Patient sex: M
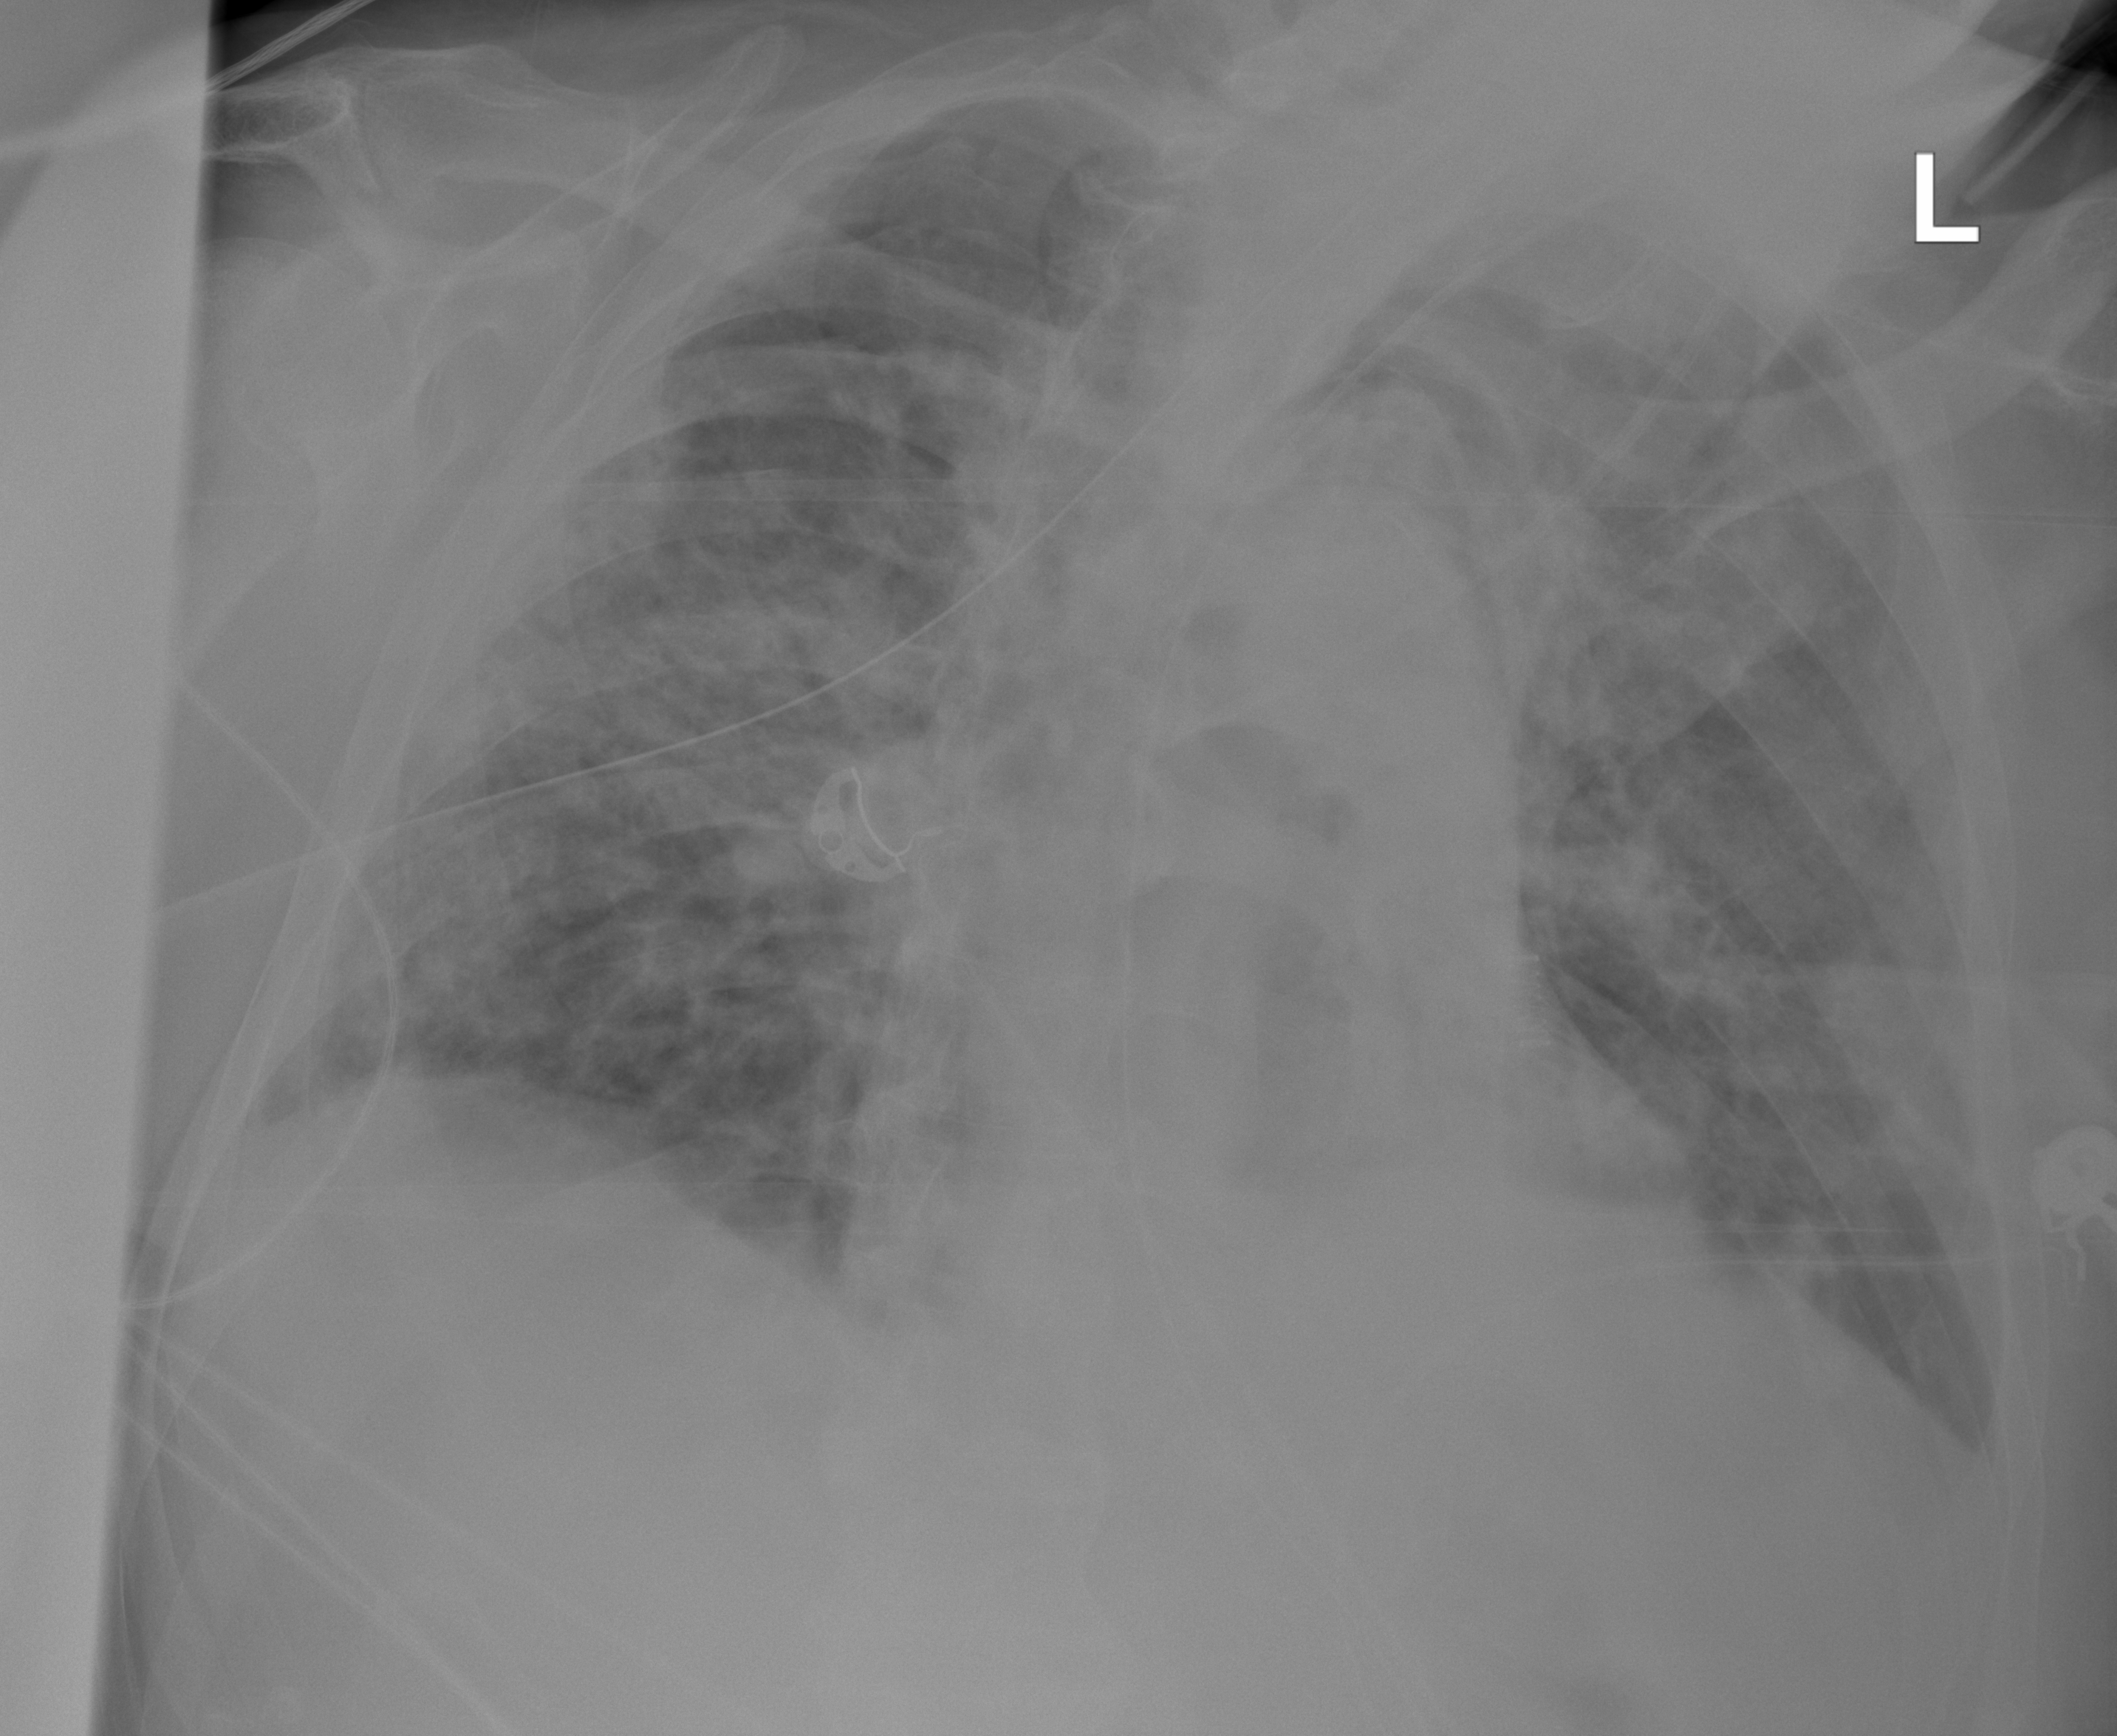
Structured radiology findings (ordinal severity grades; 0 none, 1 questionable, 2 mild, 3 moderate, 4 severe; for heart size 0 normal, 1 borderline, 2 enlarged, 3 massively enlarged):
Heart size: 1
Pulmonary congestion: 2
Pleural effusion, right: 0
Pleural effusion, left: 2
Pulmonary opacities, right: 3
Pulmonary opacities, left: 3
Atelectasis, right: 2
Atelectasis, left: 2